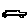
Label: car